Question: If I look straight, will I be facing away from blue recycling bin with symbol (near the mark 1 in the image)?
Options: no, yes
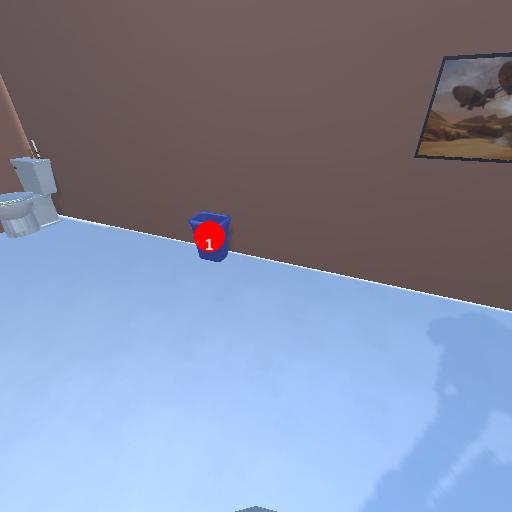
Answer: no